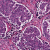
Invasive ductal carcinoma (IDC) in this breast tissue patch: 1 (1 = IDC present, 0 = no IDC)